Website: apple
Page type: account-selection
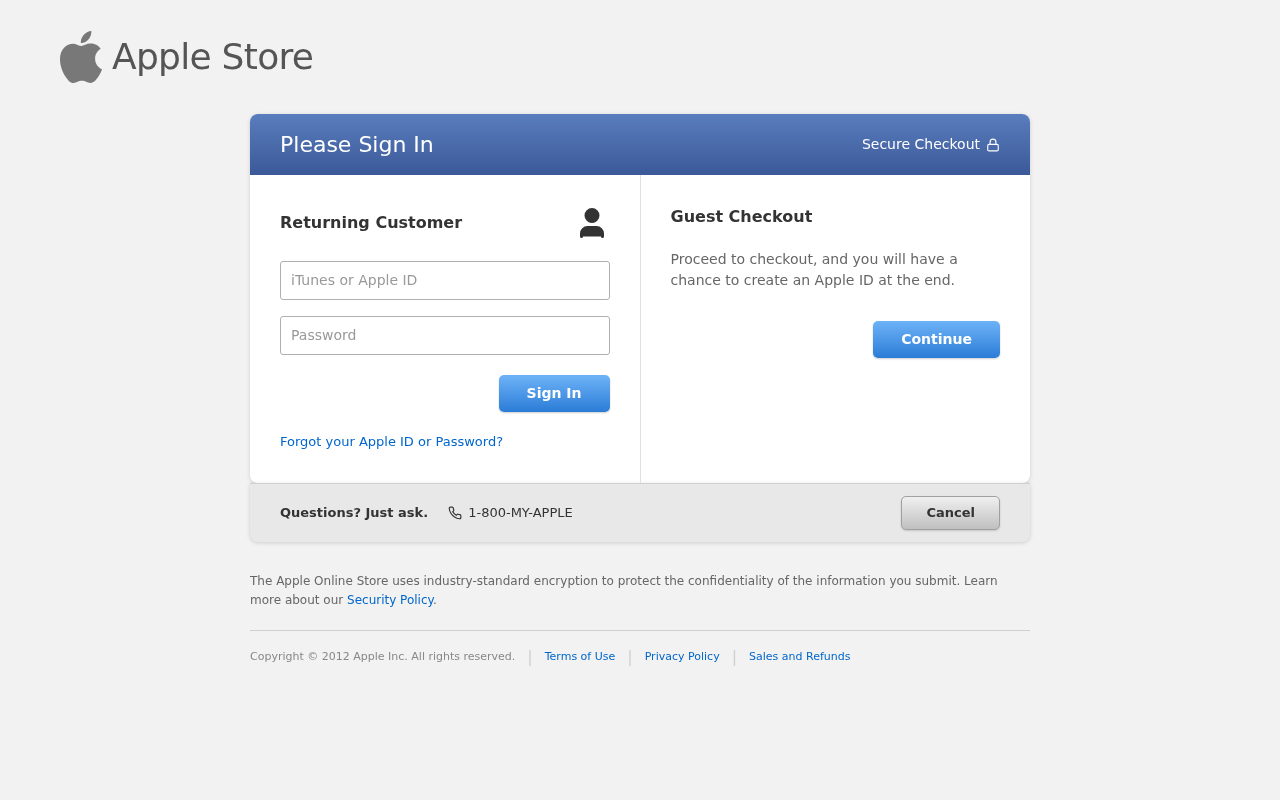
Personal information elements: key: PII_LOGIN_USERNAME
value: lawrence.price